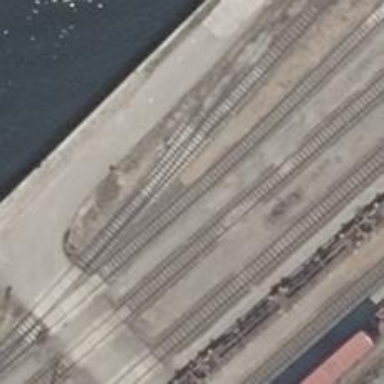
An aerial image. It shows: Railway yard.